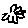
Label: flower